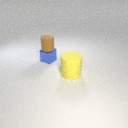
small blue metal cube below small brown rubber cylinder